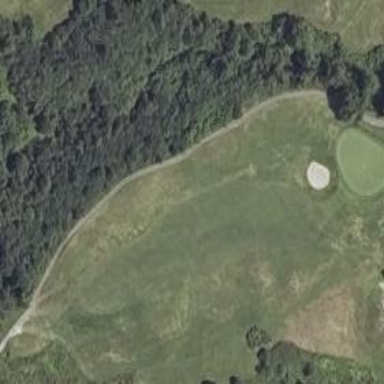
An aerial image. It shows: Golf hole.